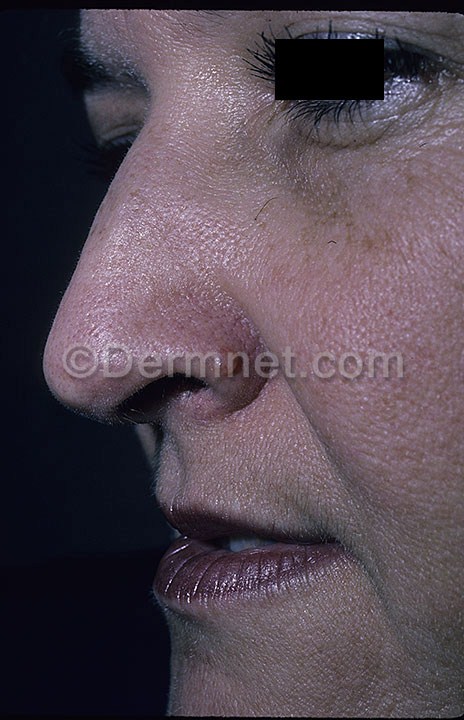
Disease: Actinic Keratosis Basal Cell Carcinoma and other Malignant Lesions